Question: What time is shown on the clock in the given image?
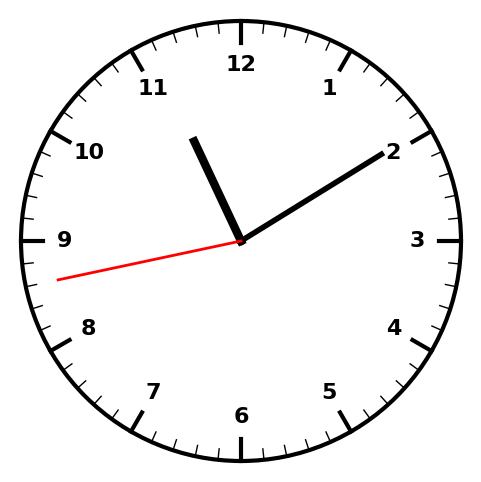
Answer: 11:09:43